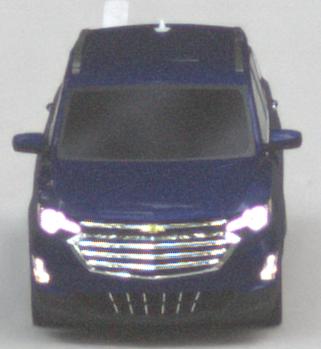
Make: Chevrolet
Model: Equinox
Detailed model: Gen. 2
Model produced from: 2015
Model produced until: 2017
Doors: 5
Color: blue
Road condition: dry road
Daytime: sunrise or sunset
Contrast: medium contrast